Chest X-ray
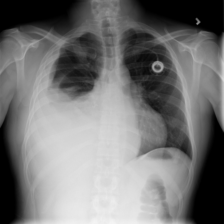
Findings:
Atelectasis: negative
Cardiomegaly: negative
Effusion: positive
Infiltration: negative
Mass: positive
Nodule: negative
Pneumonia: negative
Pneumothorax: negative
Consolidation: negative
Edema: negative
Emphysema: negative
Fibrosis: negative
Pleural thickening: negative
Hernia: negative